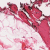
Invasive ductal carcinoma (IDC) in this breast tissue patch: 0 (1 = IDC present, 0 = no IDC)